Question: I created a custom drawable for the background of an EditText. I need the text to be left and bottom aligned. It renders fine on screen but the text is not aligned to the right nor the bottom of the drawable. I also tried gravity:bottom and tried setting the padding on top in hopes it would move it down. Is there anything else I can do?

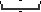
Answer: The right and bottom lines define the content area.
The line you draw on the right spans the top half of your image. That's why the text won't align to the bottom.
You should draw a slightly longer line.
Check out the image used by default. (I changed it to blue here though).

This will give the same result you are having. The text won't be aligned to the bottom.
Now if I extend the right line to the bottom, I would obtain the below image.

This will give you the expected result.